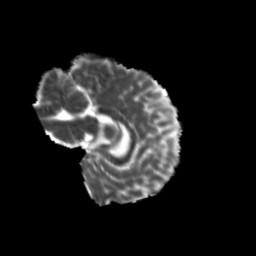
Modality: MD
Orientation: sagittal
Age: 12
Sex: male
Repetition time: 9.512 s
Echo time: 0.089 s